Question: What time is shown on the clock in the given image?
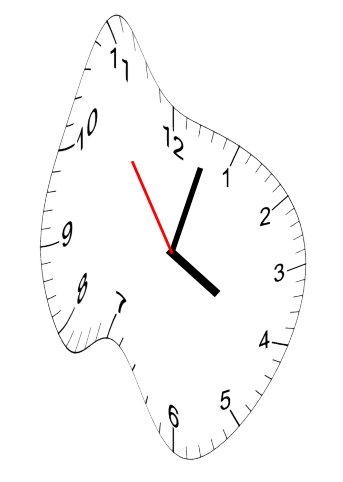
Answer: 04:02:54